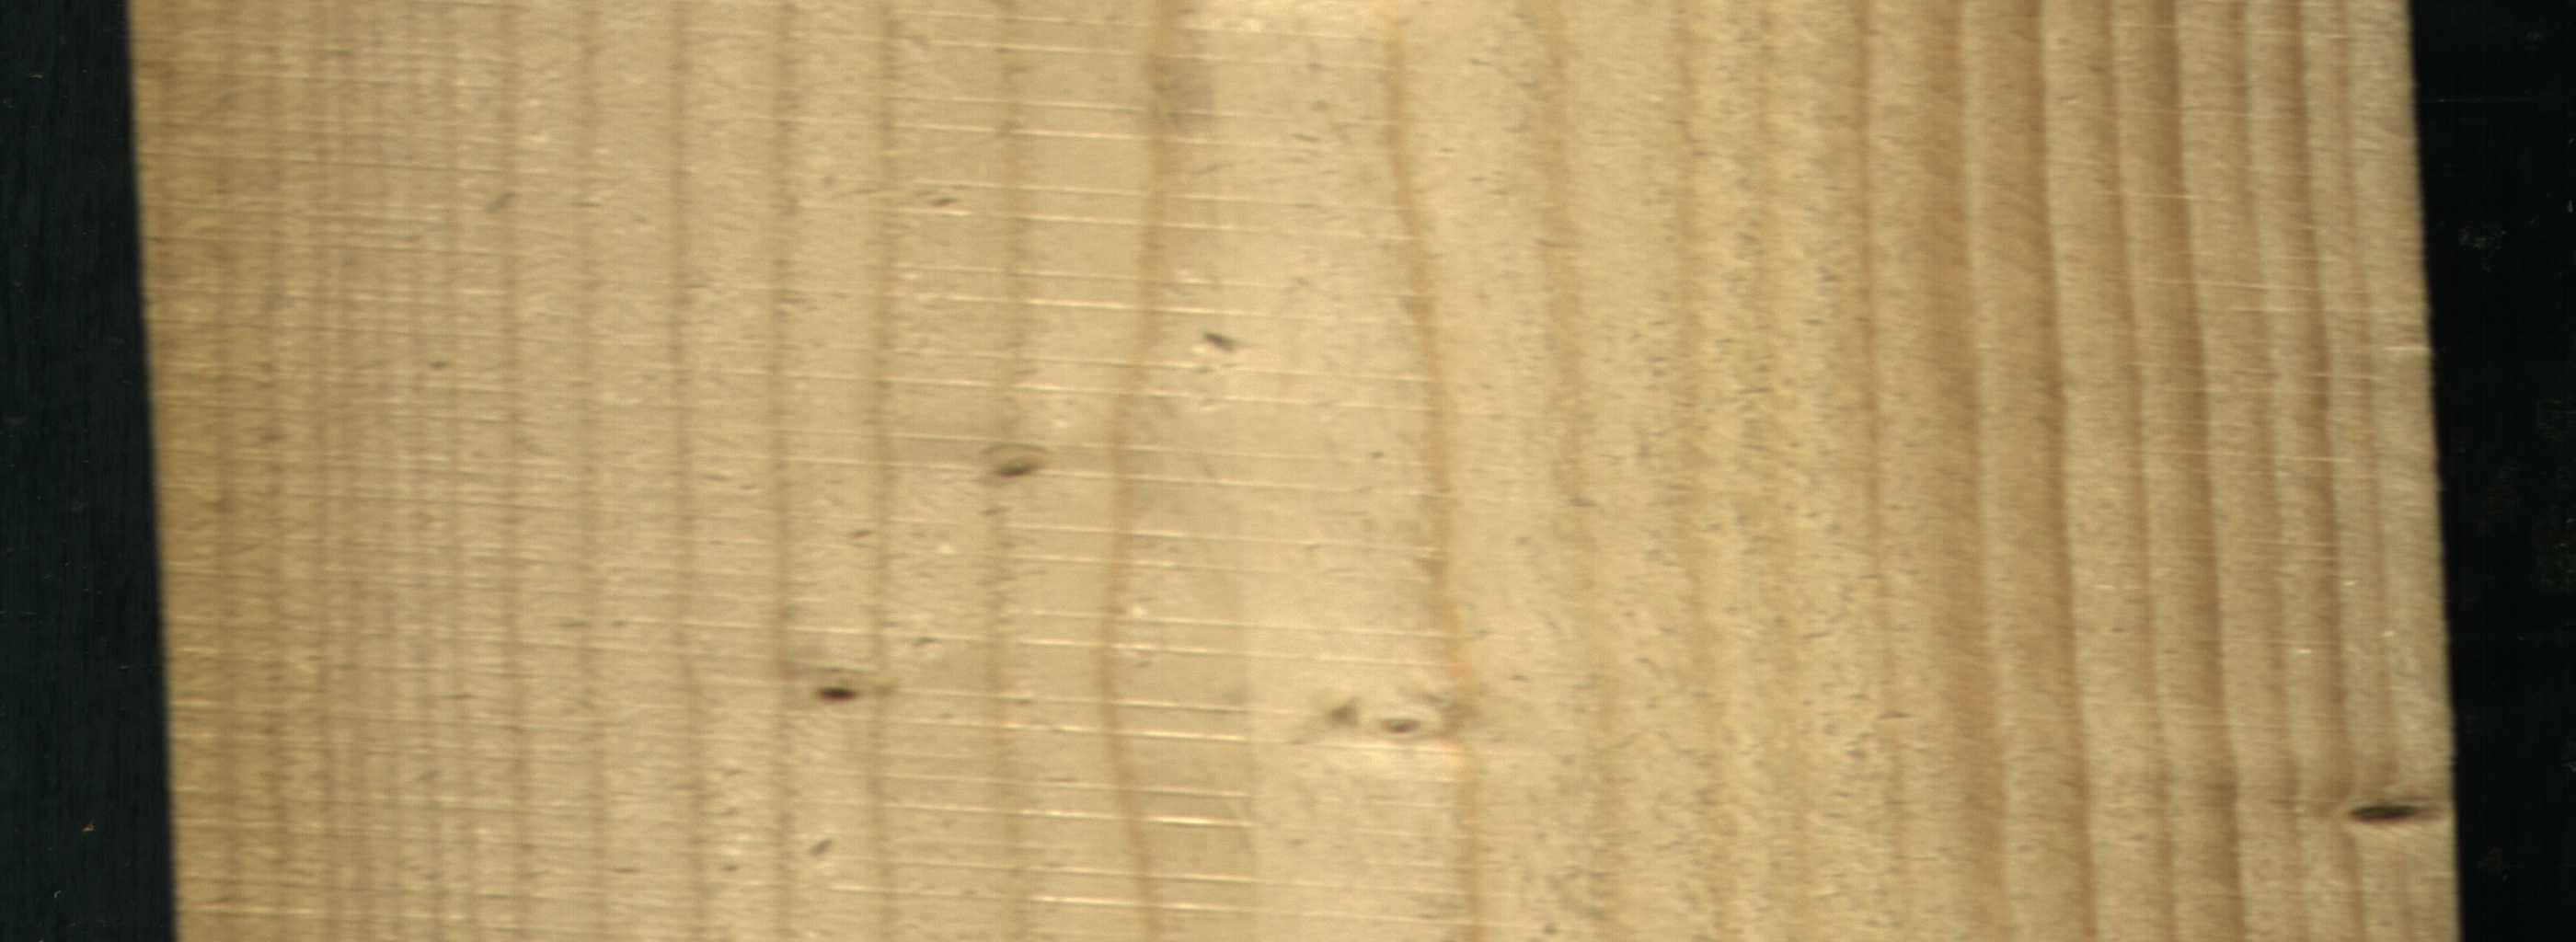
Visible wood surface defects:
Live_Knot
Live_Knot
Live_Knot
Live_Knot